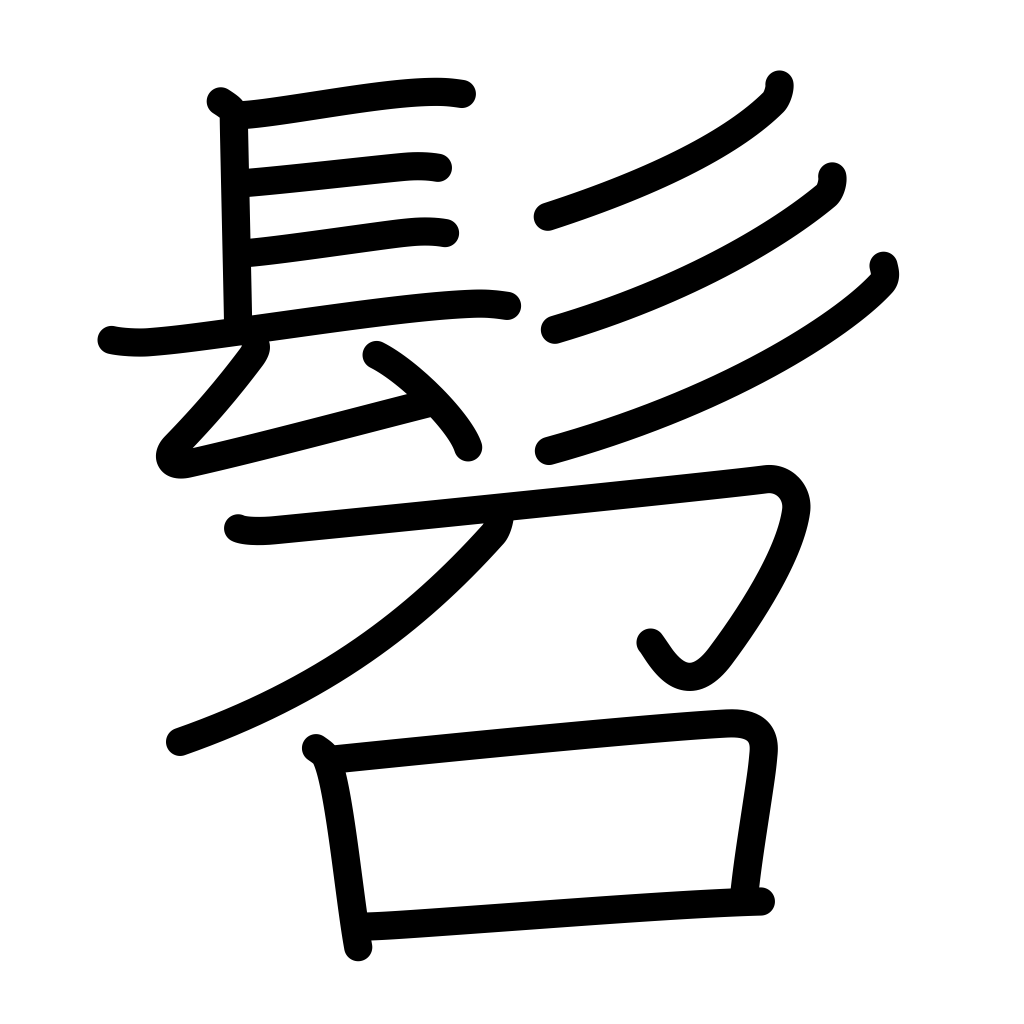
Meaning: children's long hair, small child